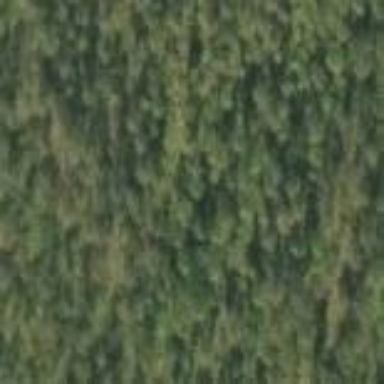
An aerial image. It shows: Woodland consisting mainly of needle-leaved trees.